Question: I'm setting a Spring 3.2.3 + Hibernate 4 project in Eclipse 4.3.
When I add the code '<tx:annotation-driven transaction-manager="transactionManager"/>' to my context I start getting the following error in every single bean:
'''
Build path is incomplete. Cannot find class file for org/aspectj/weaver/reflect/ReflectionWorld$ReflectionWorldException
'''
Now, I added both AspectJ Tools and Cglib dependencies to my project and the JARs are there, including the class it can't find. The application runs normally, and Spring is managing sessions and transactions successfully.
I've searched for a solution but every answers says the error occurs because the lack of JARs.
Does anyone knows what I'm missing (incompatible versions?) or is this an Eclipse bug?
Here is a print screen of the problem (every error you'll see is the one I indicated above).

Thanks in advance!
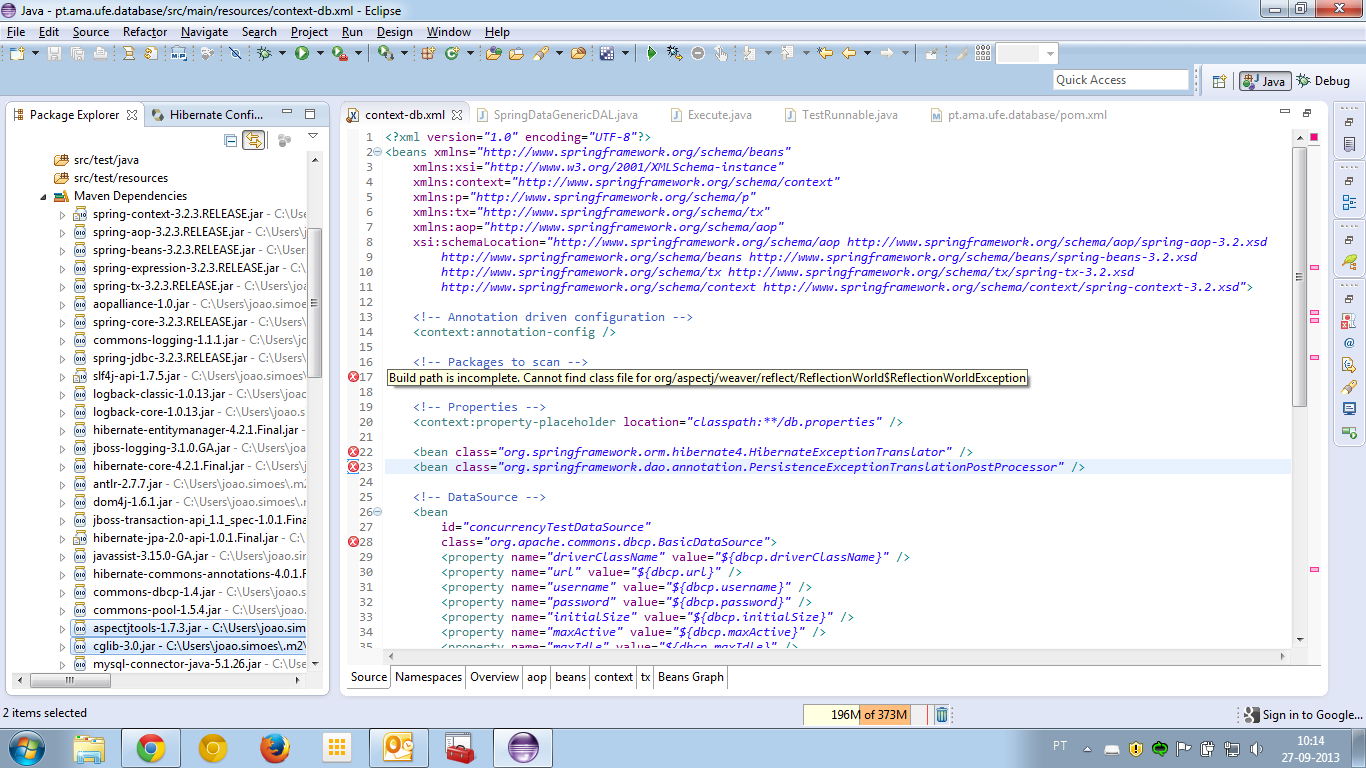
Answer: Ok, I finally found the solution to my problem!
When I installed the Spring Tools plugin it seems I forgot to check both "AspectJ Compiler" and "AspectJ Development Tools" from the plugin list. As soon as I installed and restarted the Eclipse, the errors disappeared.
Here's a print screen if someone interested: